Question: I asked it in the past, someone suggested me to use MACBETH but I don't have enough money for having it :/

So before I photographed, I've added 3 circles to the image to be places in the image: the first circle is red with RGB of [255 0 0], the second is green circle with RGB of [0 255 0] and the third is blue [0 0 255]. Thus I can see the change about the pixels average of each of them and fix the whole image by this change.
I have all the pixels of each circle. I made average of the pixels and I got the next thing:
The red circle's average RGB of its all contained pixels is [243 15 26].
the green circle's average RGB of its all contained pixels is [29 235 56].
and about the blue circle it is [14 33 250].
how can I fix the colors of each pixel in the image by the result of the new red\greenlue circles' RGB?
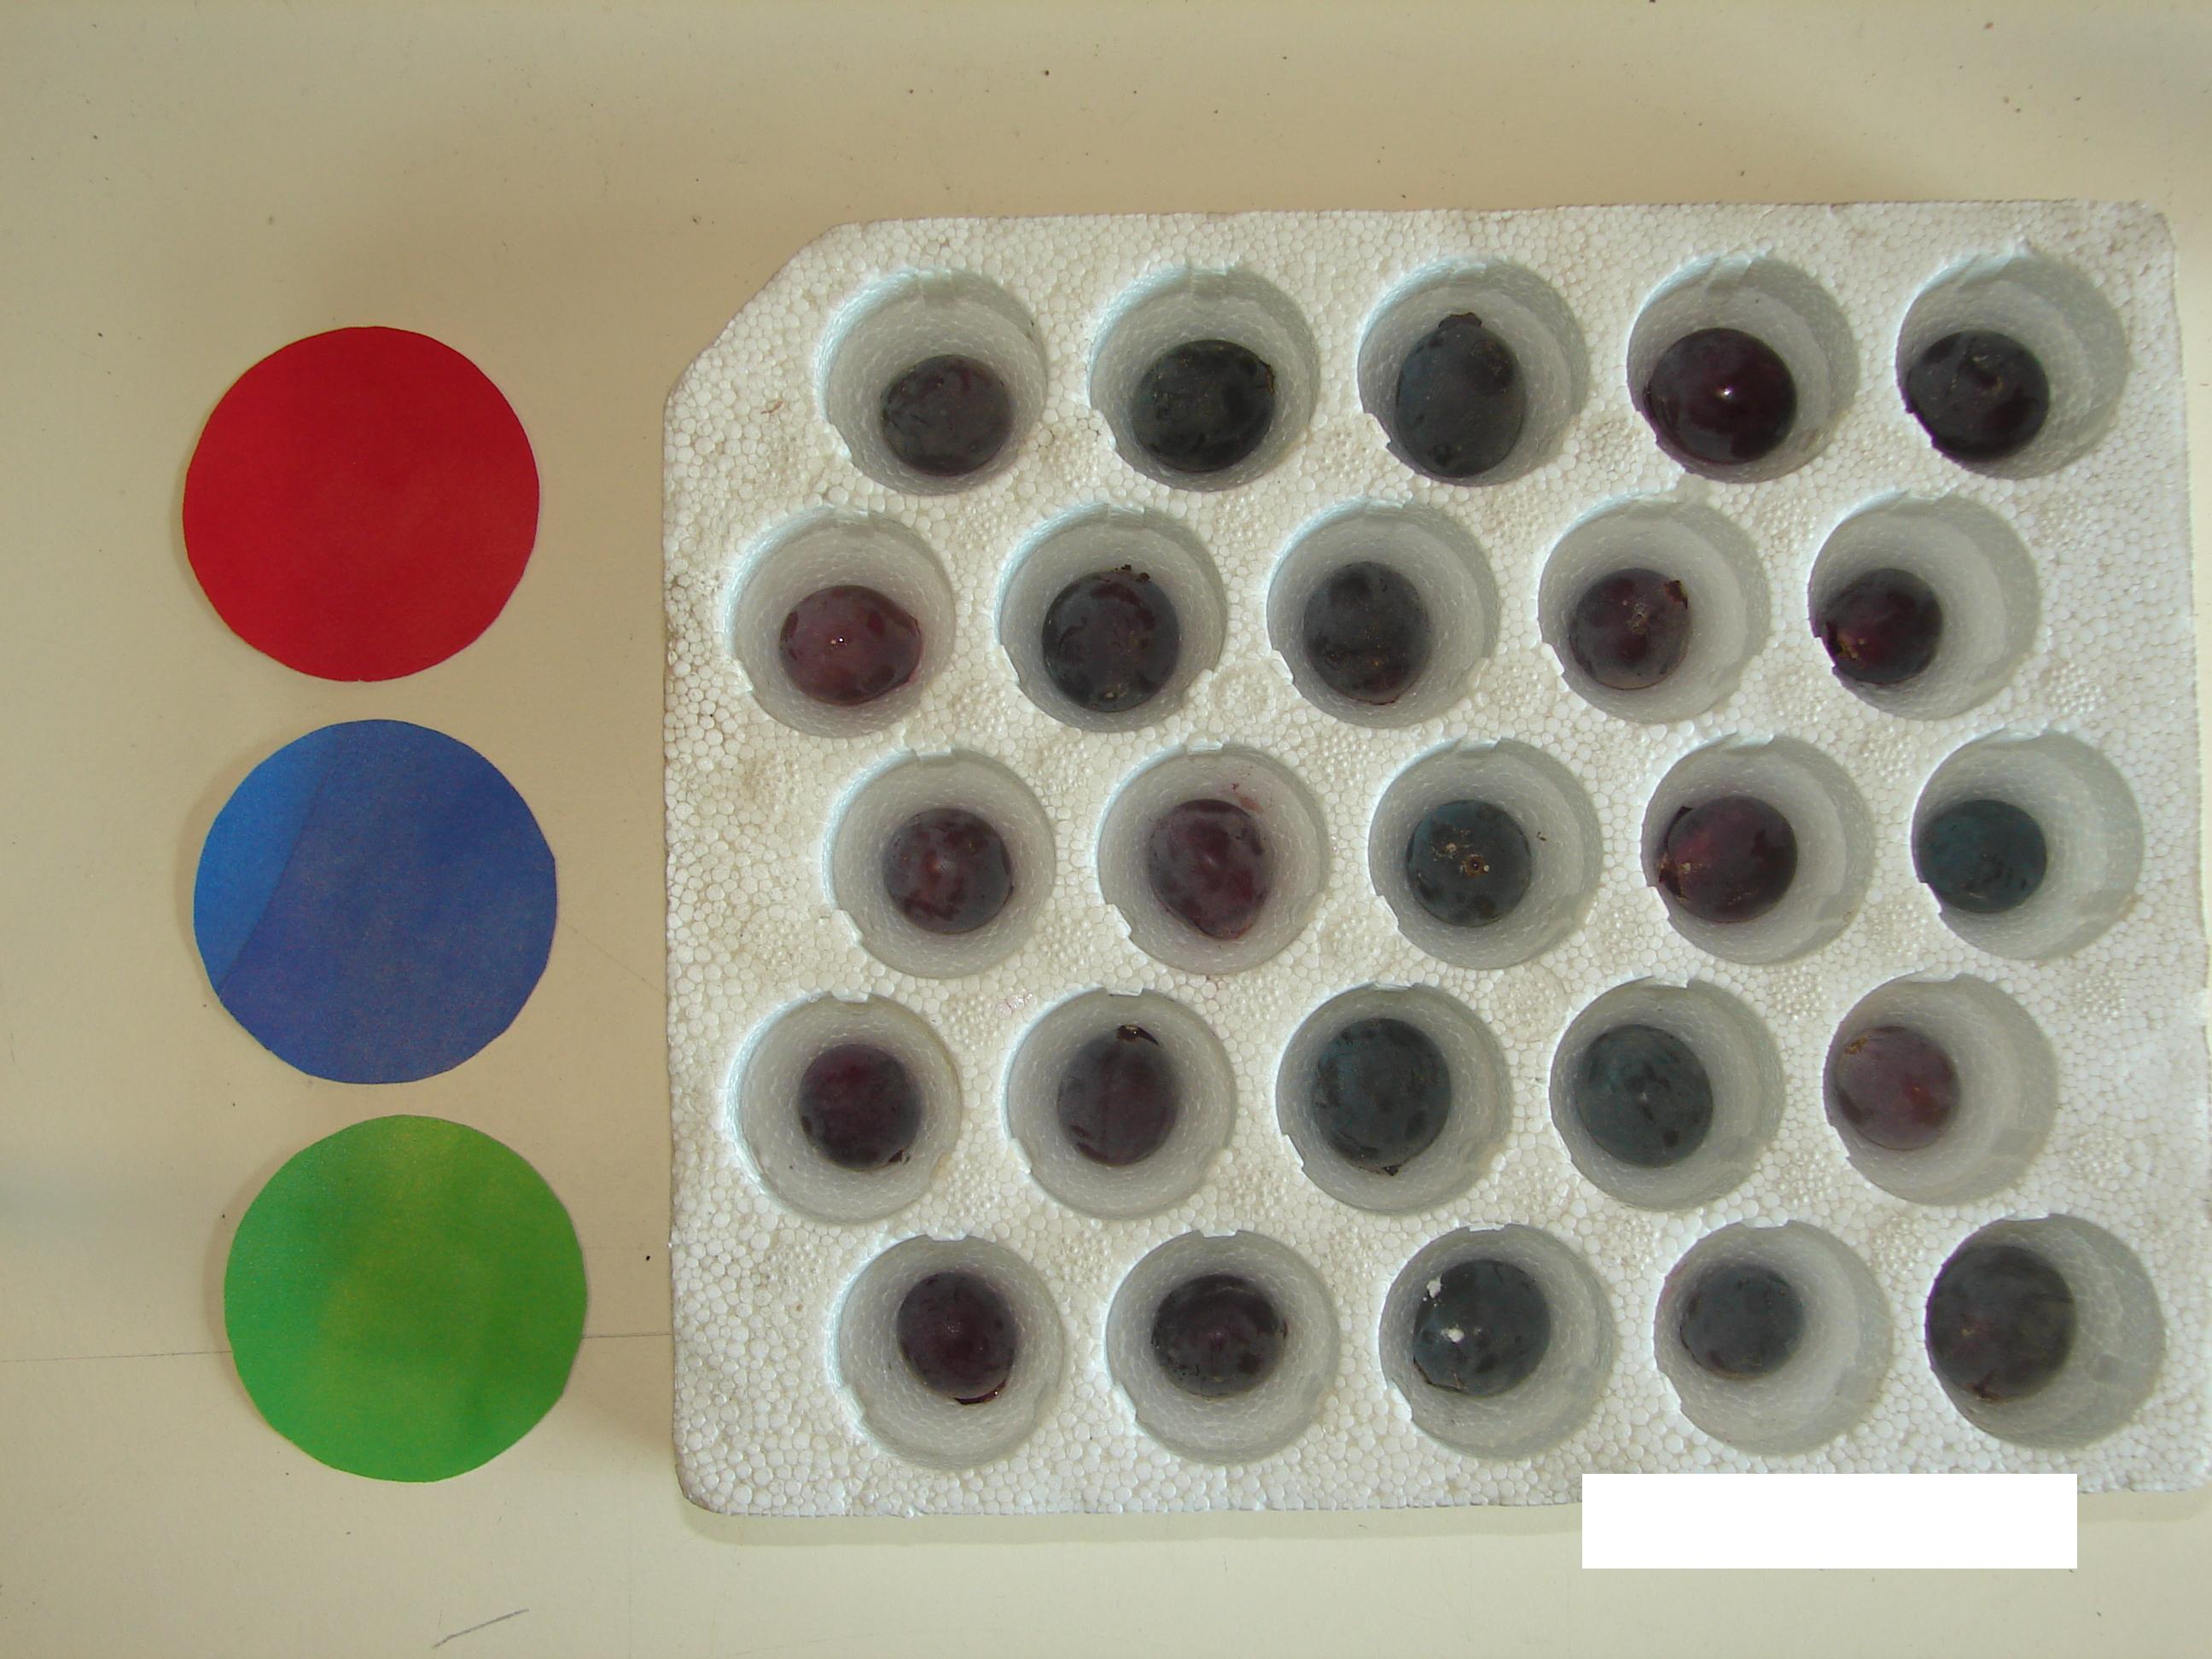
Answer: If you assume a linear color mapping, you can construct a linear system that describes the change from original colors, e.g. (0, 0, 255) to observed colors, eg. (14, 33, 250).
Basically, y = A*x, where x is the original colors, y is the observed colors, A is the transformation matrix.
Once you calculated A, you can invert it to obtain the transform needed to go from y to x. You can then apply A^(-1) on all pixels for linear color correction.